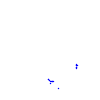
Particle: proton